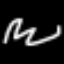
Label: squiggle